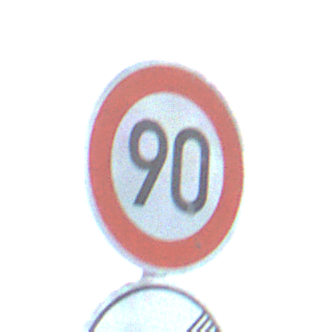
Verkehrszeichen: Geschwindigkeit90
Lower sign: EndeUeberholverbotKraftfahrzeuge
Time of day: SunriseSunset
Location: Outdoor (RoadRail)
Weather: PartlyCloudy
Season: NotSpecified
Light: Natural